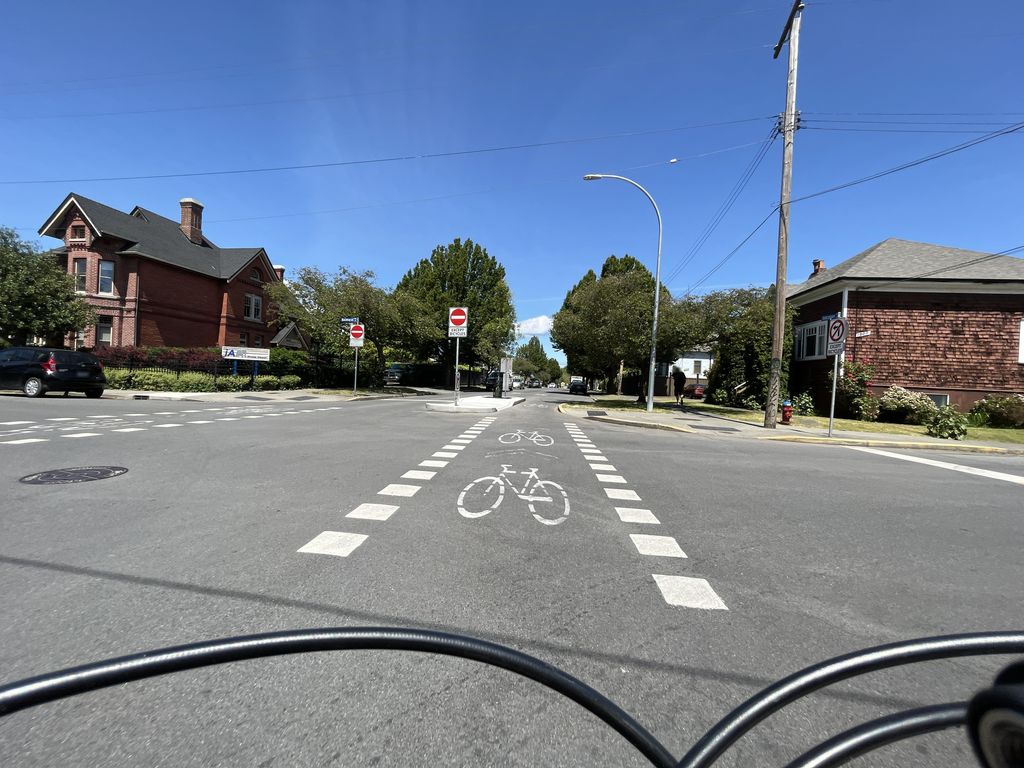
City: victoria